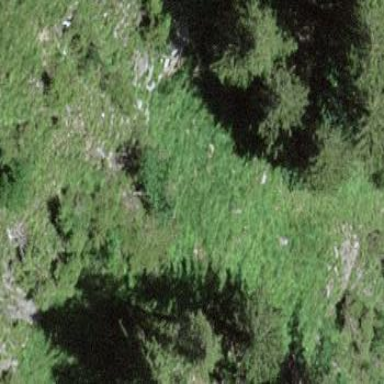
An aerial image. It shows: Forest area.